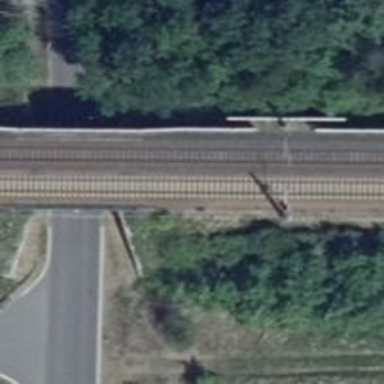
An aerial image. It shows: Railway with electrified contact lines.